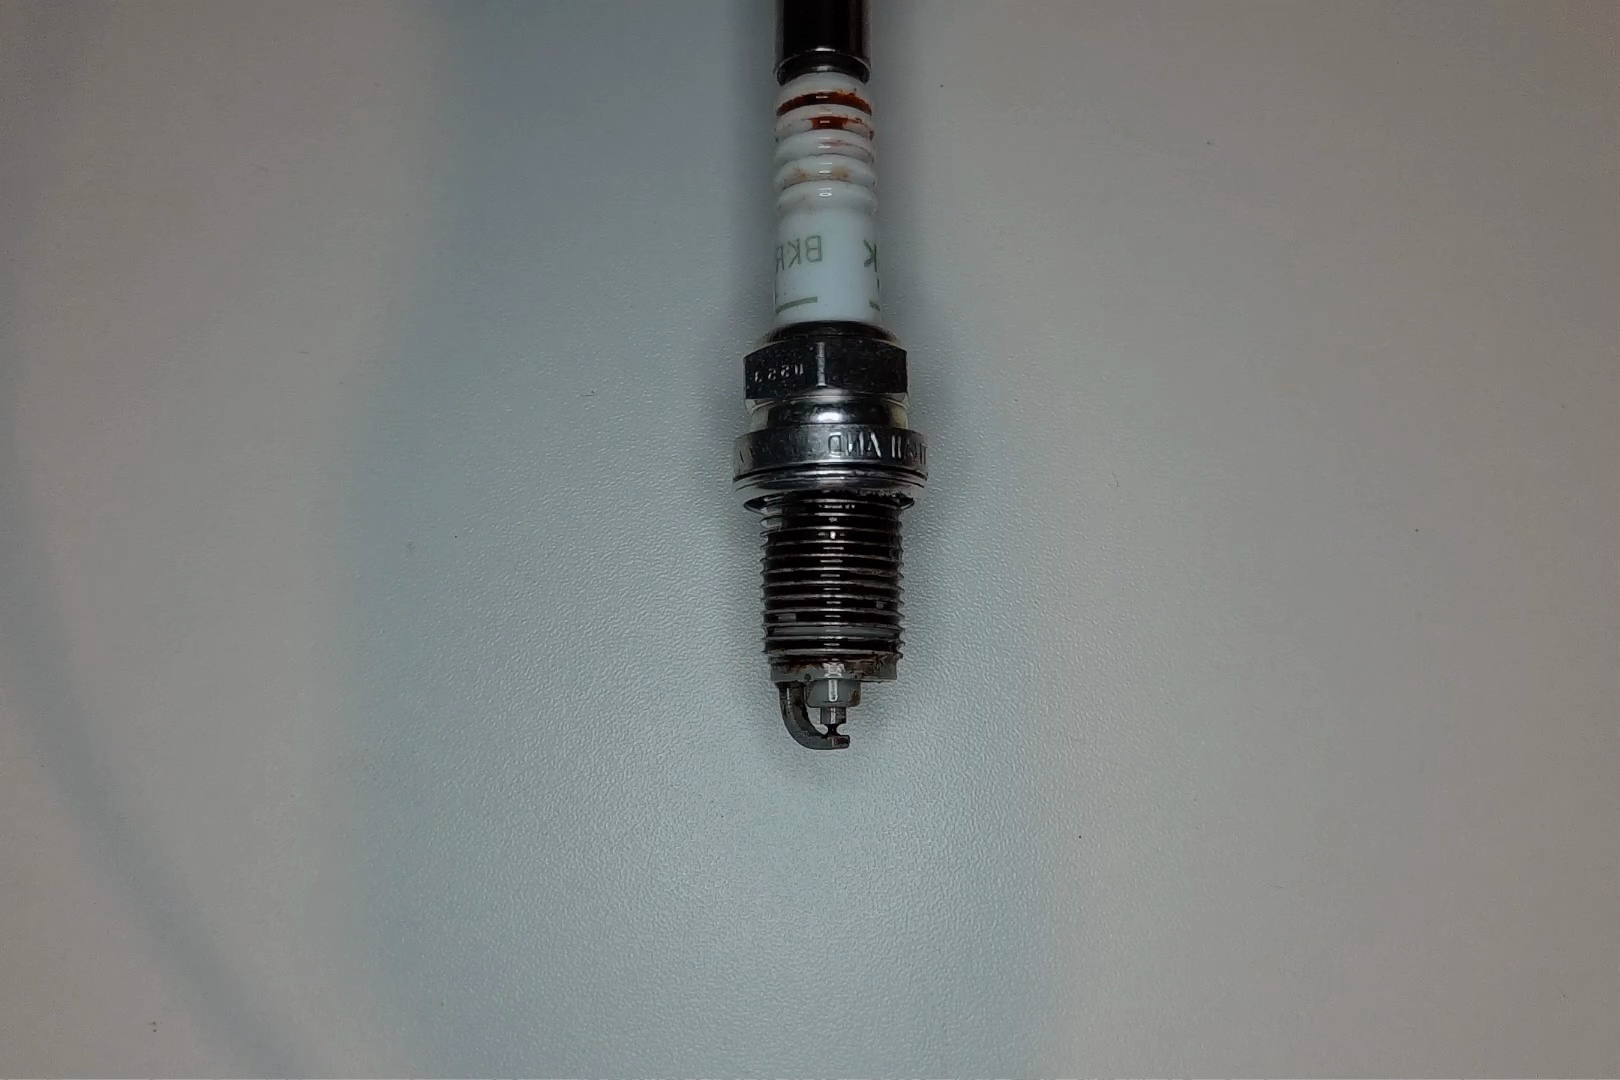
Label: anomaly